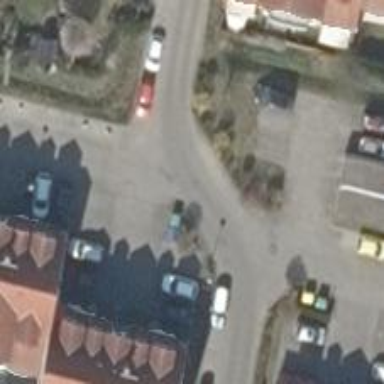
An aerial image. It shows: Parking aisle designated as service road.